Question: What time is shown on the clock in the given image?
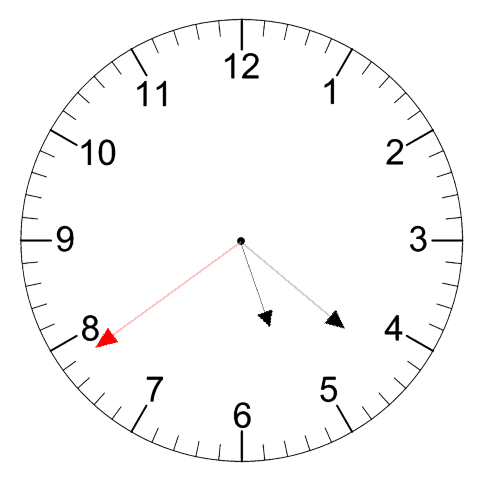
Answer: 05:21:39